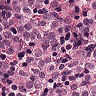
Metastatic tissue present: yes